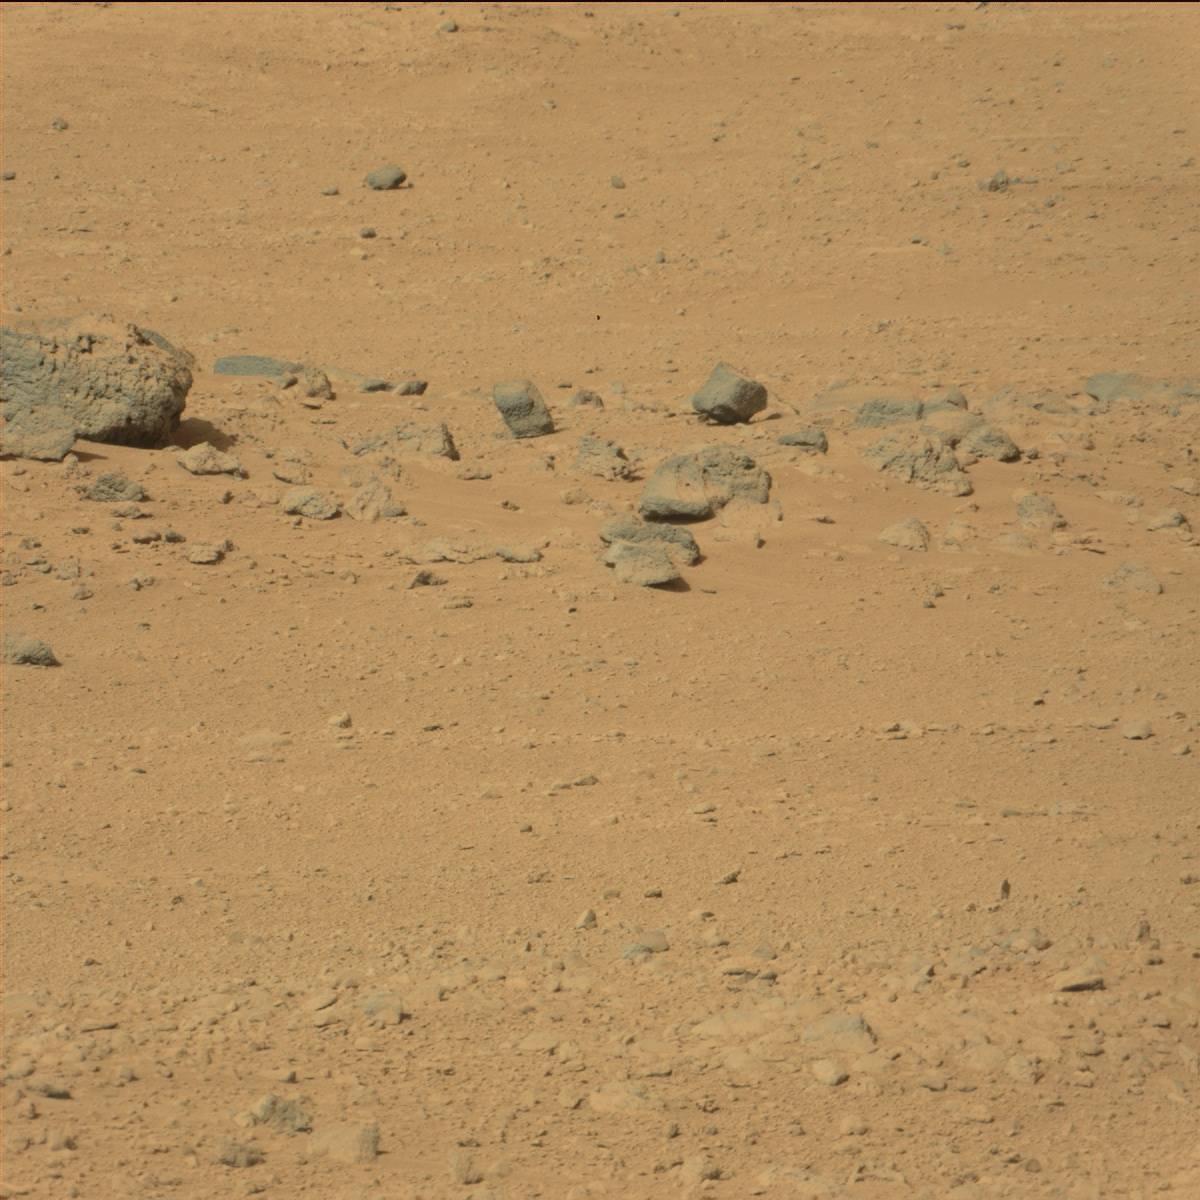
Terrain classes present: Bedrock, Rock, Sand / Soil